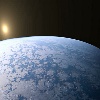
Label: cloud